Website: crate-barrel
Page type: account-selection
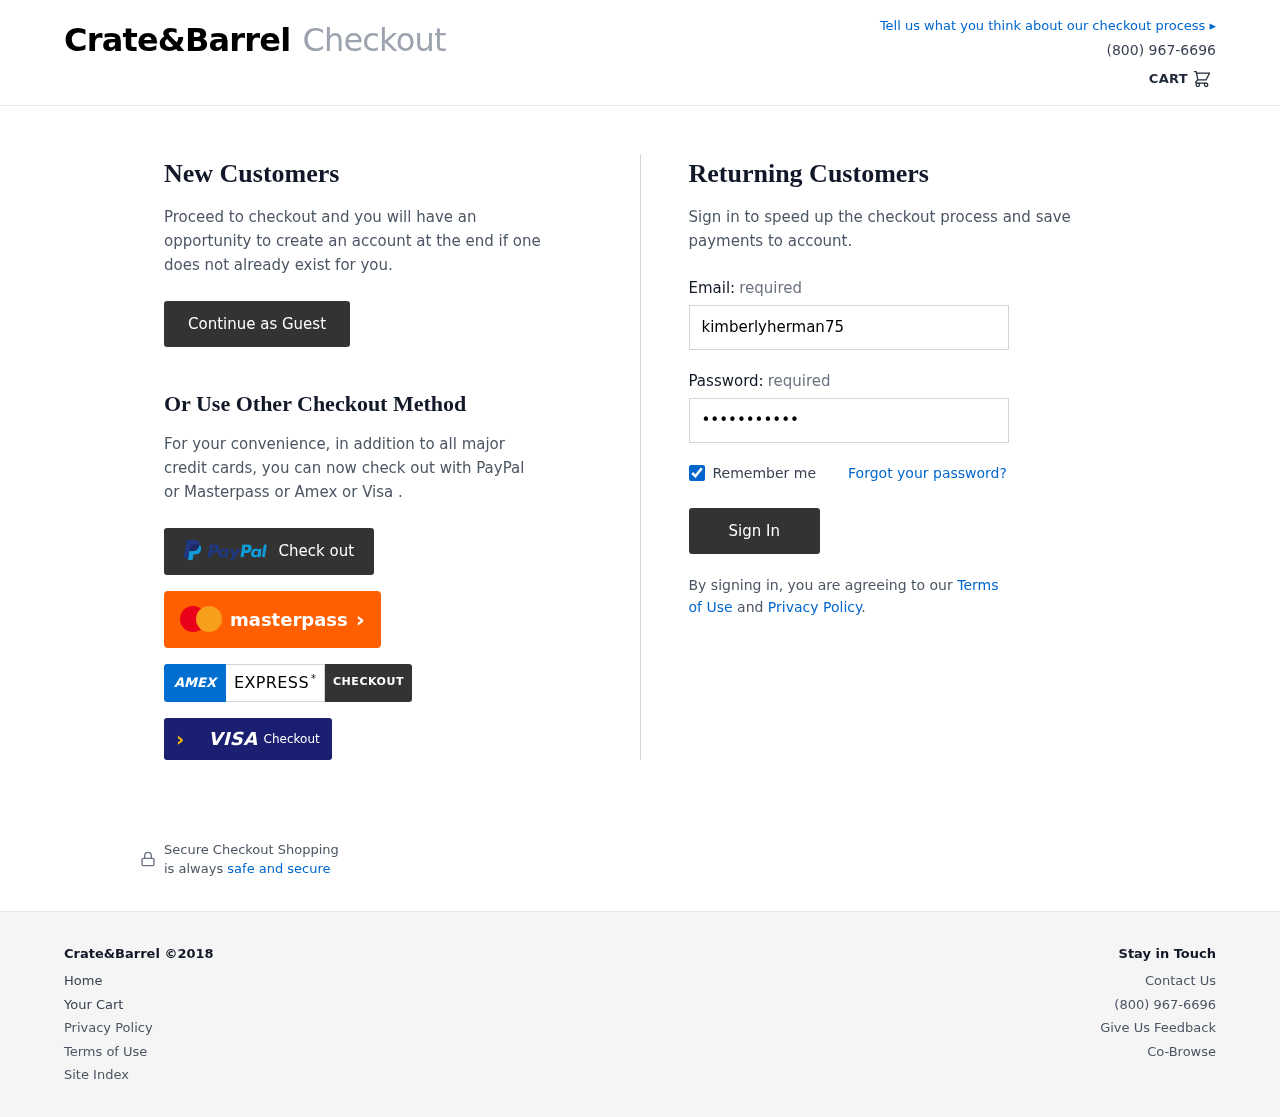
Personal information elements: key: PII_LOGIN_USERNAME
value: kimberlyherman75